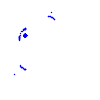
Particle: proton